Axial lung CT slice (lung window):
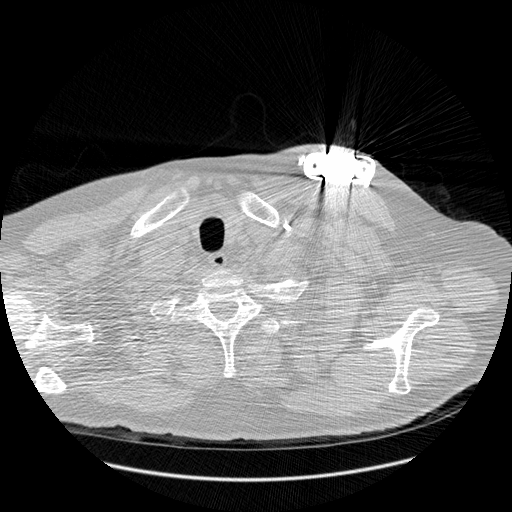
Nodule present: no